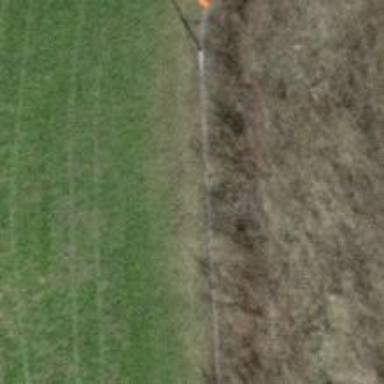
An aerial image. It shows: Pipeline marker.